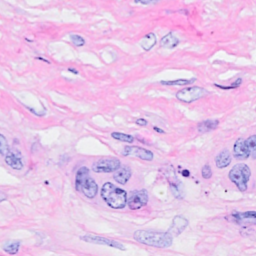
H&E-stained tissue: Breast